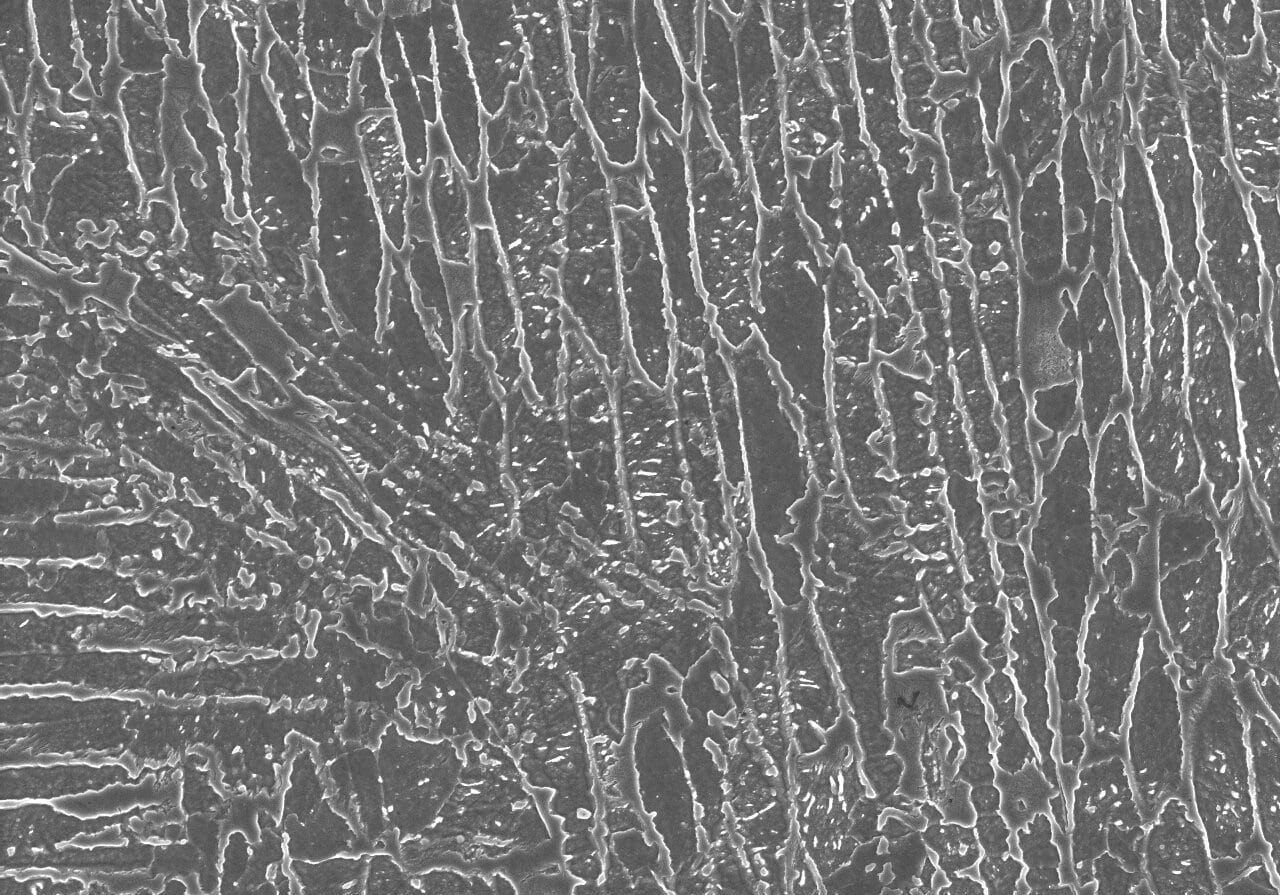
SEM micrograph, magnification: 5000x, scale bar: 10 µm
Phase areas (pixels) — Matrix: 320419; Austenite: 731786; Martensite/Austenite: 92719; Precipitate: 676; Defect: 0; total: 1145600